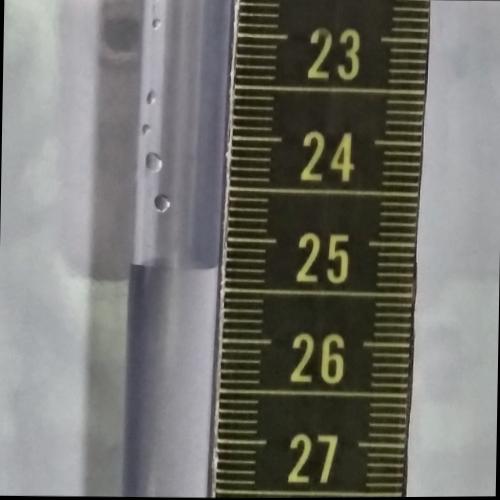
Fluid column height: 25.3 cm